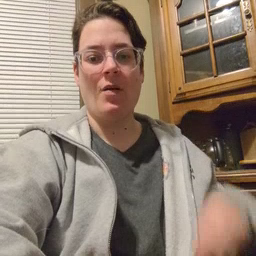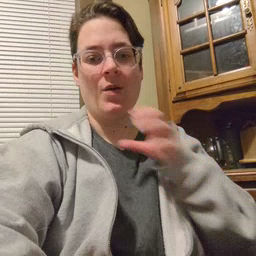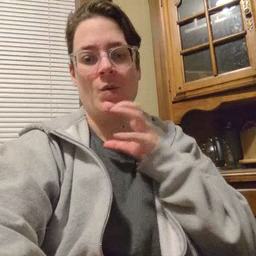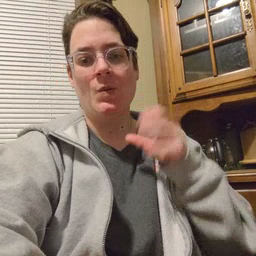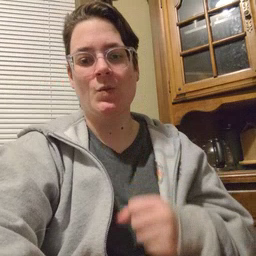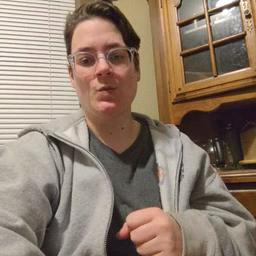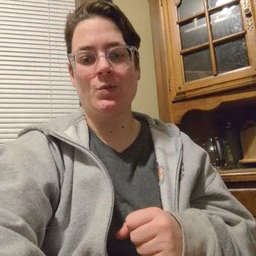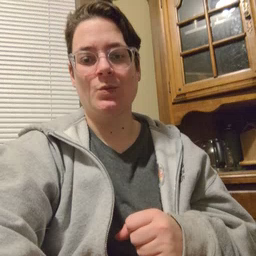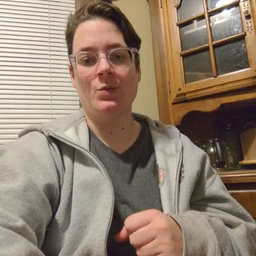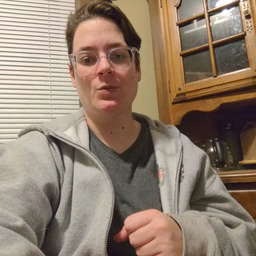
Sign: old